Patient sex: F
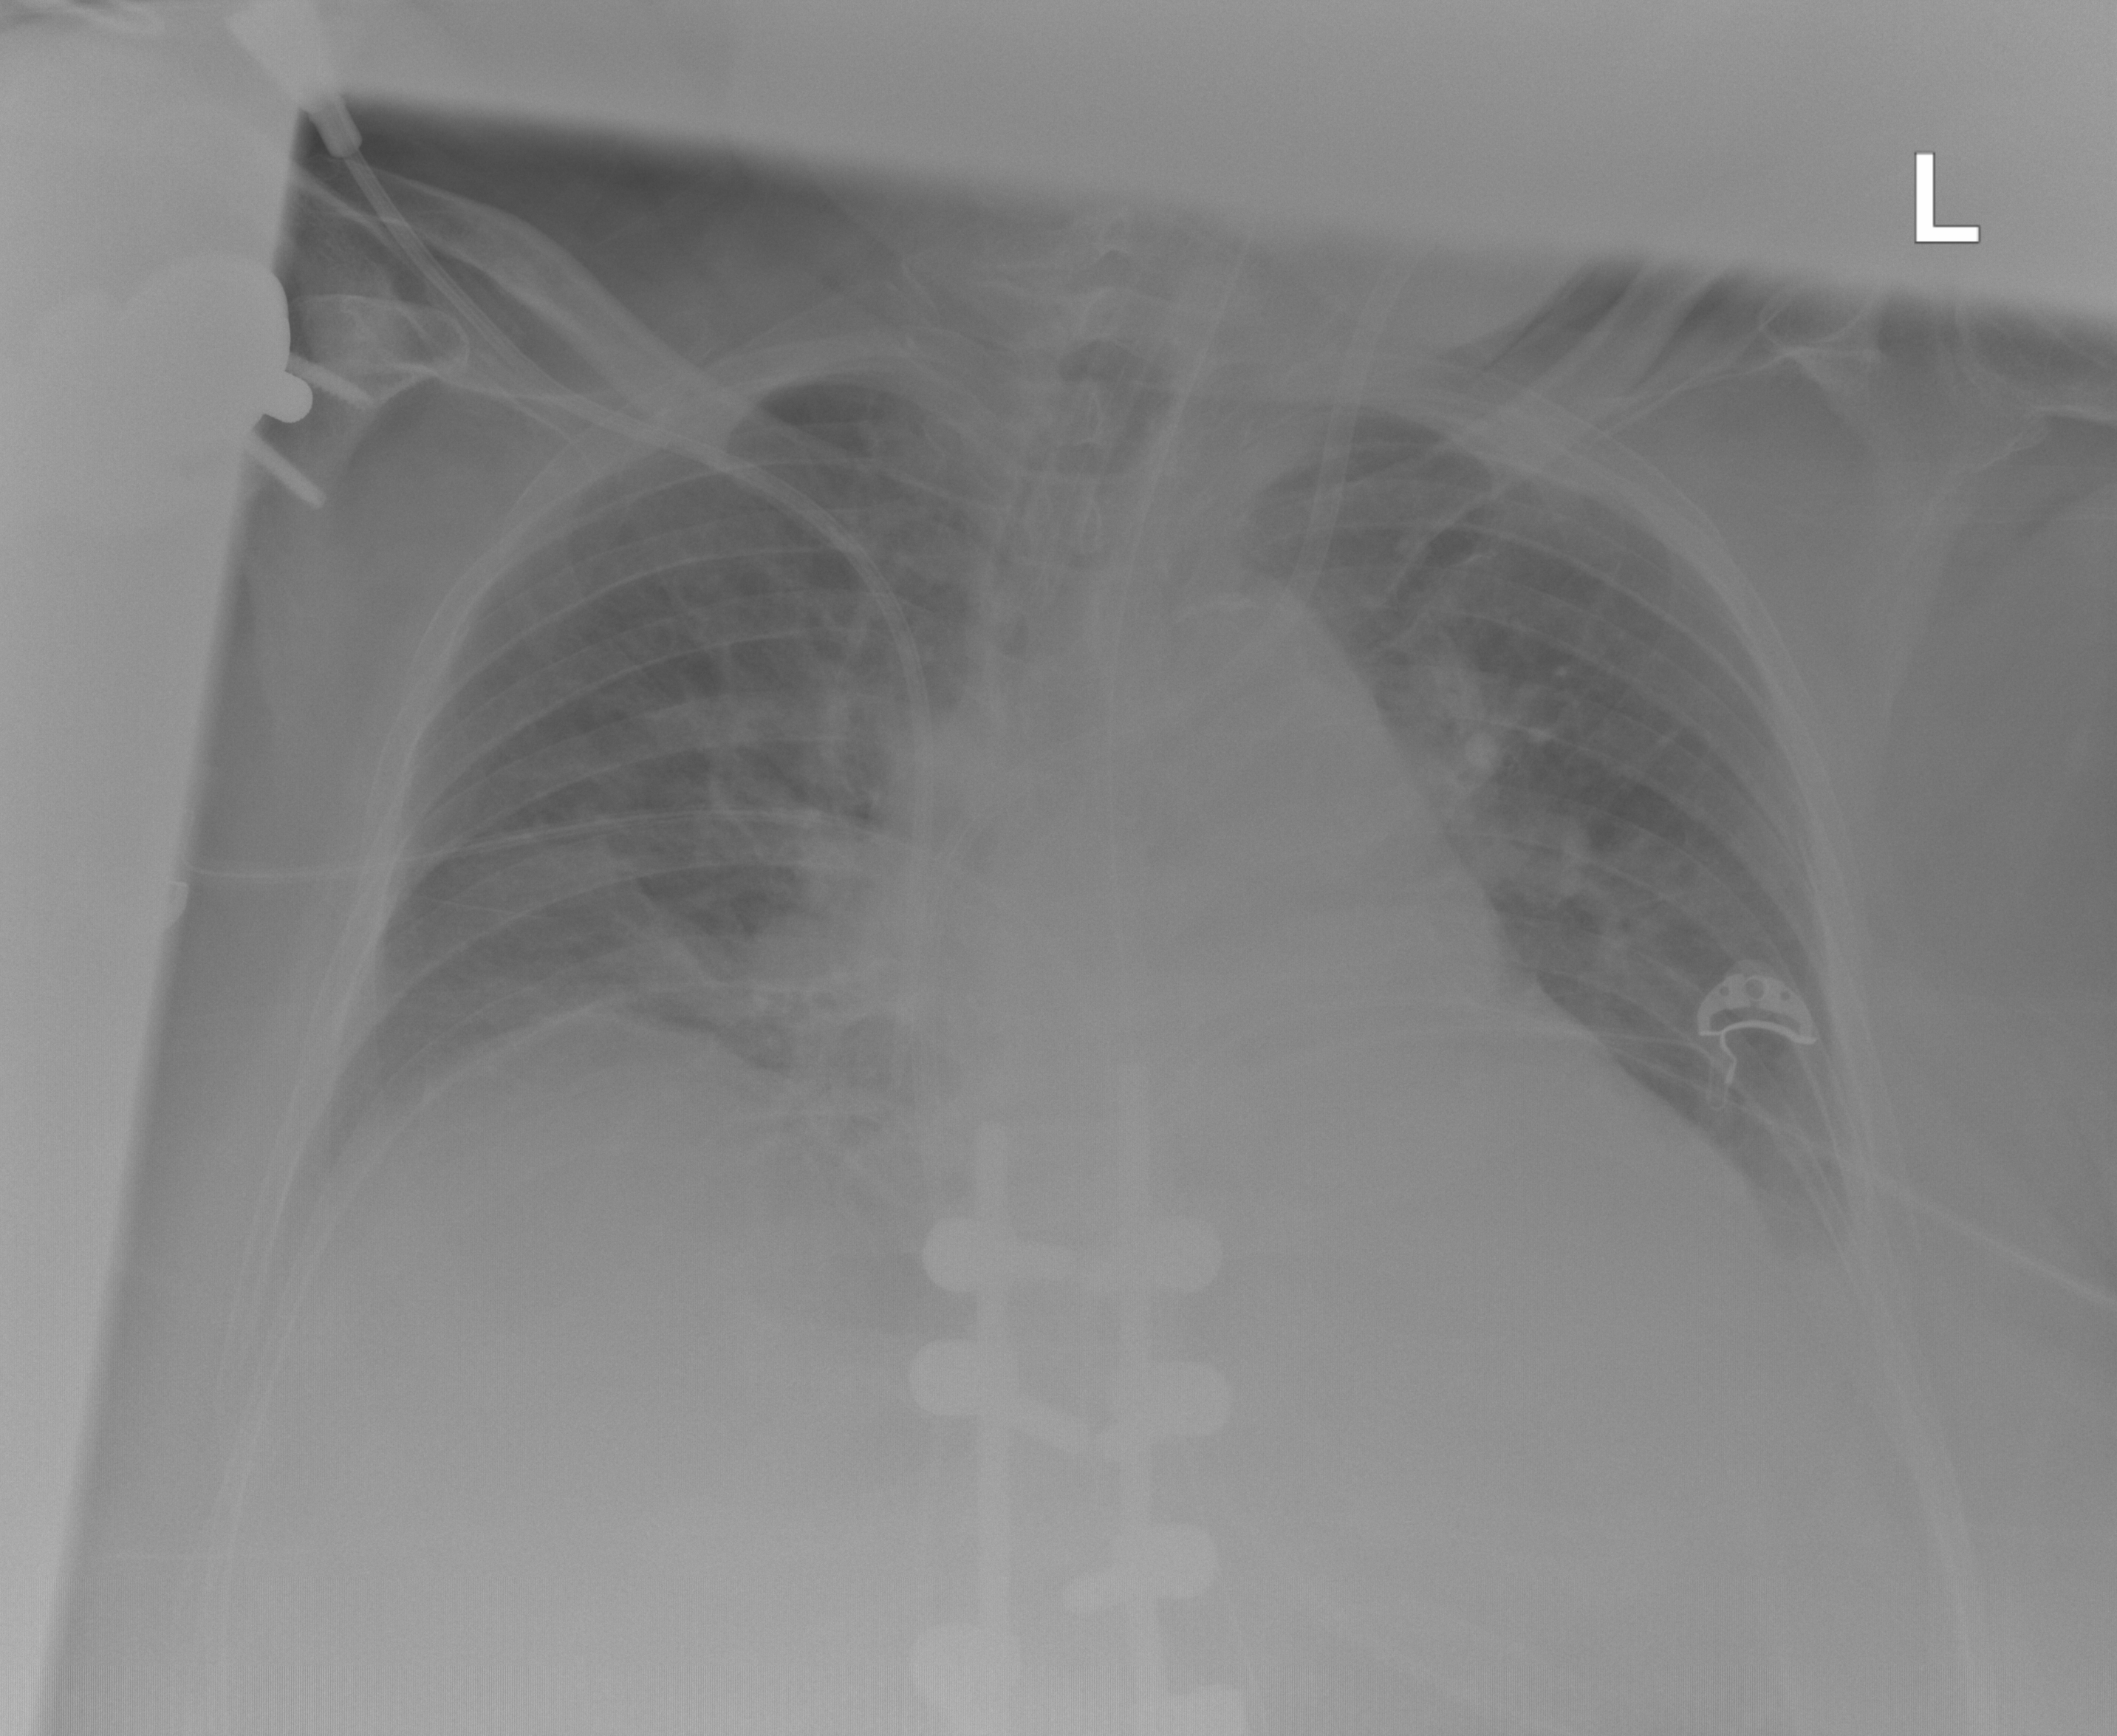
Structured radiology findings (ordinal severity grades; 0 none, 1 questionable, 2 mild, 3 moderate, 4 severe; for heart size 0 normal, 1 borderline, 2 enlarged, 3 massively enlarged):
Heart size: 2
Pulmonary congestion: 2
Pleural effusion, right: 0
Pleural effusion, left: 2
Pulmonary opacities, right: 2
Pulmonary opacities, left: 0
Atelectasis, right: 2
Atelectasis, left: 2